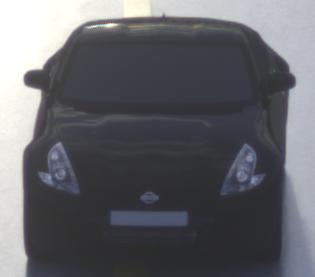
Make: Nissan
Model: 370Z Coupé
Detailed model: 370Z (Z34) Coupé
Model produced from: 2009/12
Model produced until: 2013/03
Doors: 3
Color: black
Road condition: wet road
Daytime: morning or afternoon
Contrast: medium contrast